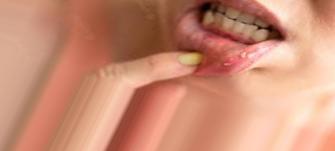
Condition: Mouth Ulcer